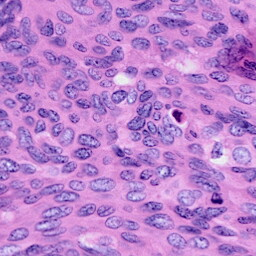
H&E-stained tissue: Cervix